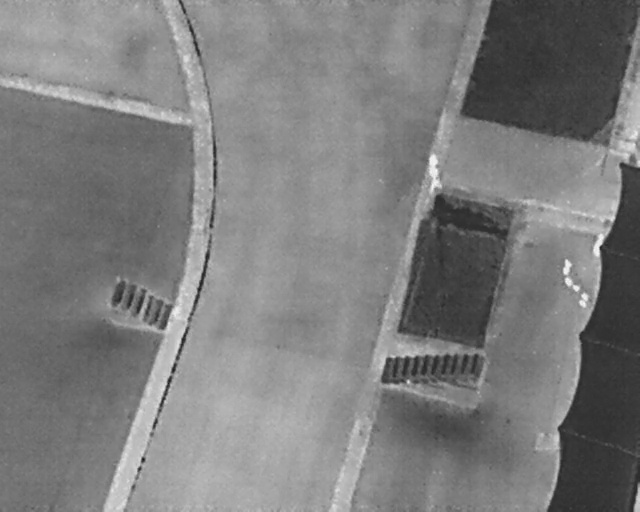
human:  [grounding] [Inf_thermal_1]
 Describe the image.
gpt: In the satellite image, there is  <ref>2 medium person </ref> <box>[[66, 30, 69, 32, 2], [66, 34, 70, 36, 2]]</box> located at center,  <ref>1 medium person </ref> <box>[[91, 46, 95, 48, 14]]</box> located at right.